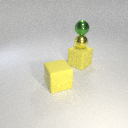
large yellow rubber cube below small yellow metal sphere